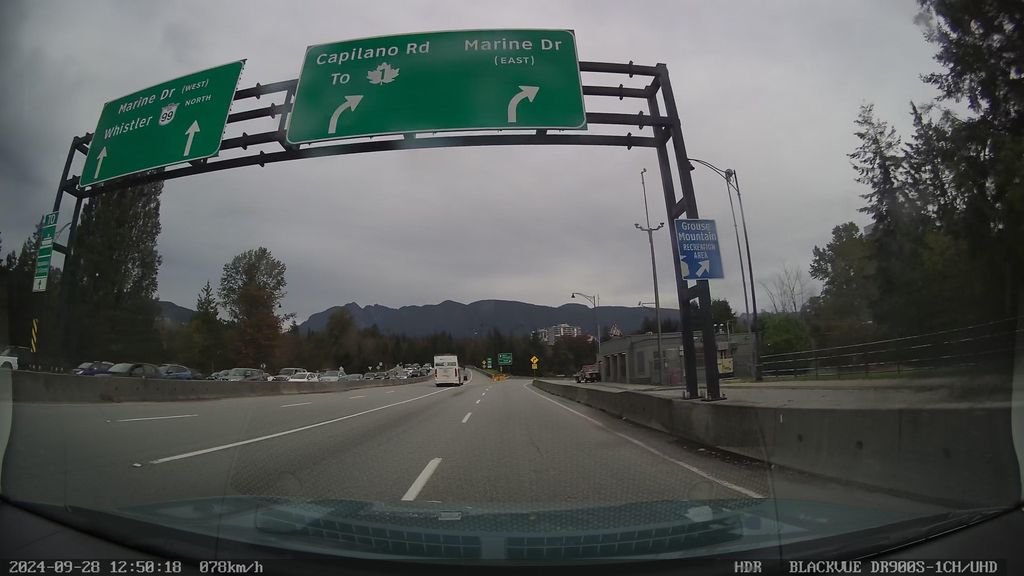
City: vancouver